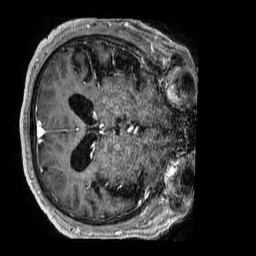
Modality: T1w
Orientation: axial
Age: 72
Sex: male
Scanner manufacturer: philips
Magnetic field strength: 3 T
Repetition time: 0.006652 s
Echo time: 0.002979 s